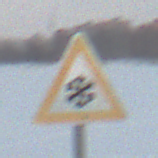
Verkehrszeichen: SchneeOderEisglaette
Umgebung: Outdoor, Nature
Tageszeit: SunriseSunset
Wetter: PartlyCloudy
Licht: Natural
Jahreszeit: NotSpecified
Kontrast: LowContrast